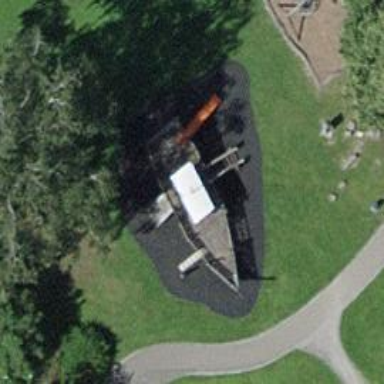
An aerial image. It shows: Playground area for leisure land.